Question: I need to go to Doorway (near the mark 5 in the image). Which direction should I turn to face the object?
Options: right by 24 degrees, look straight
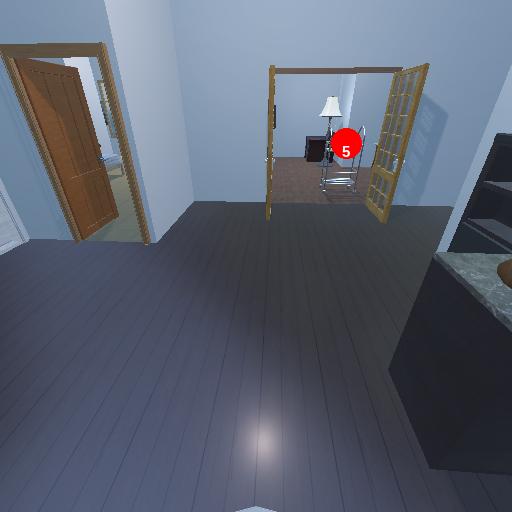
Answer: right by 24 degrees